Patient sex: M
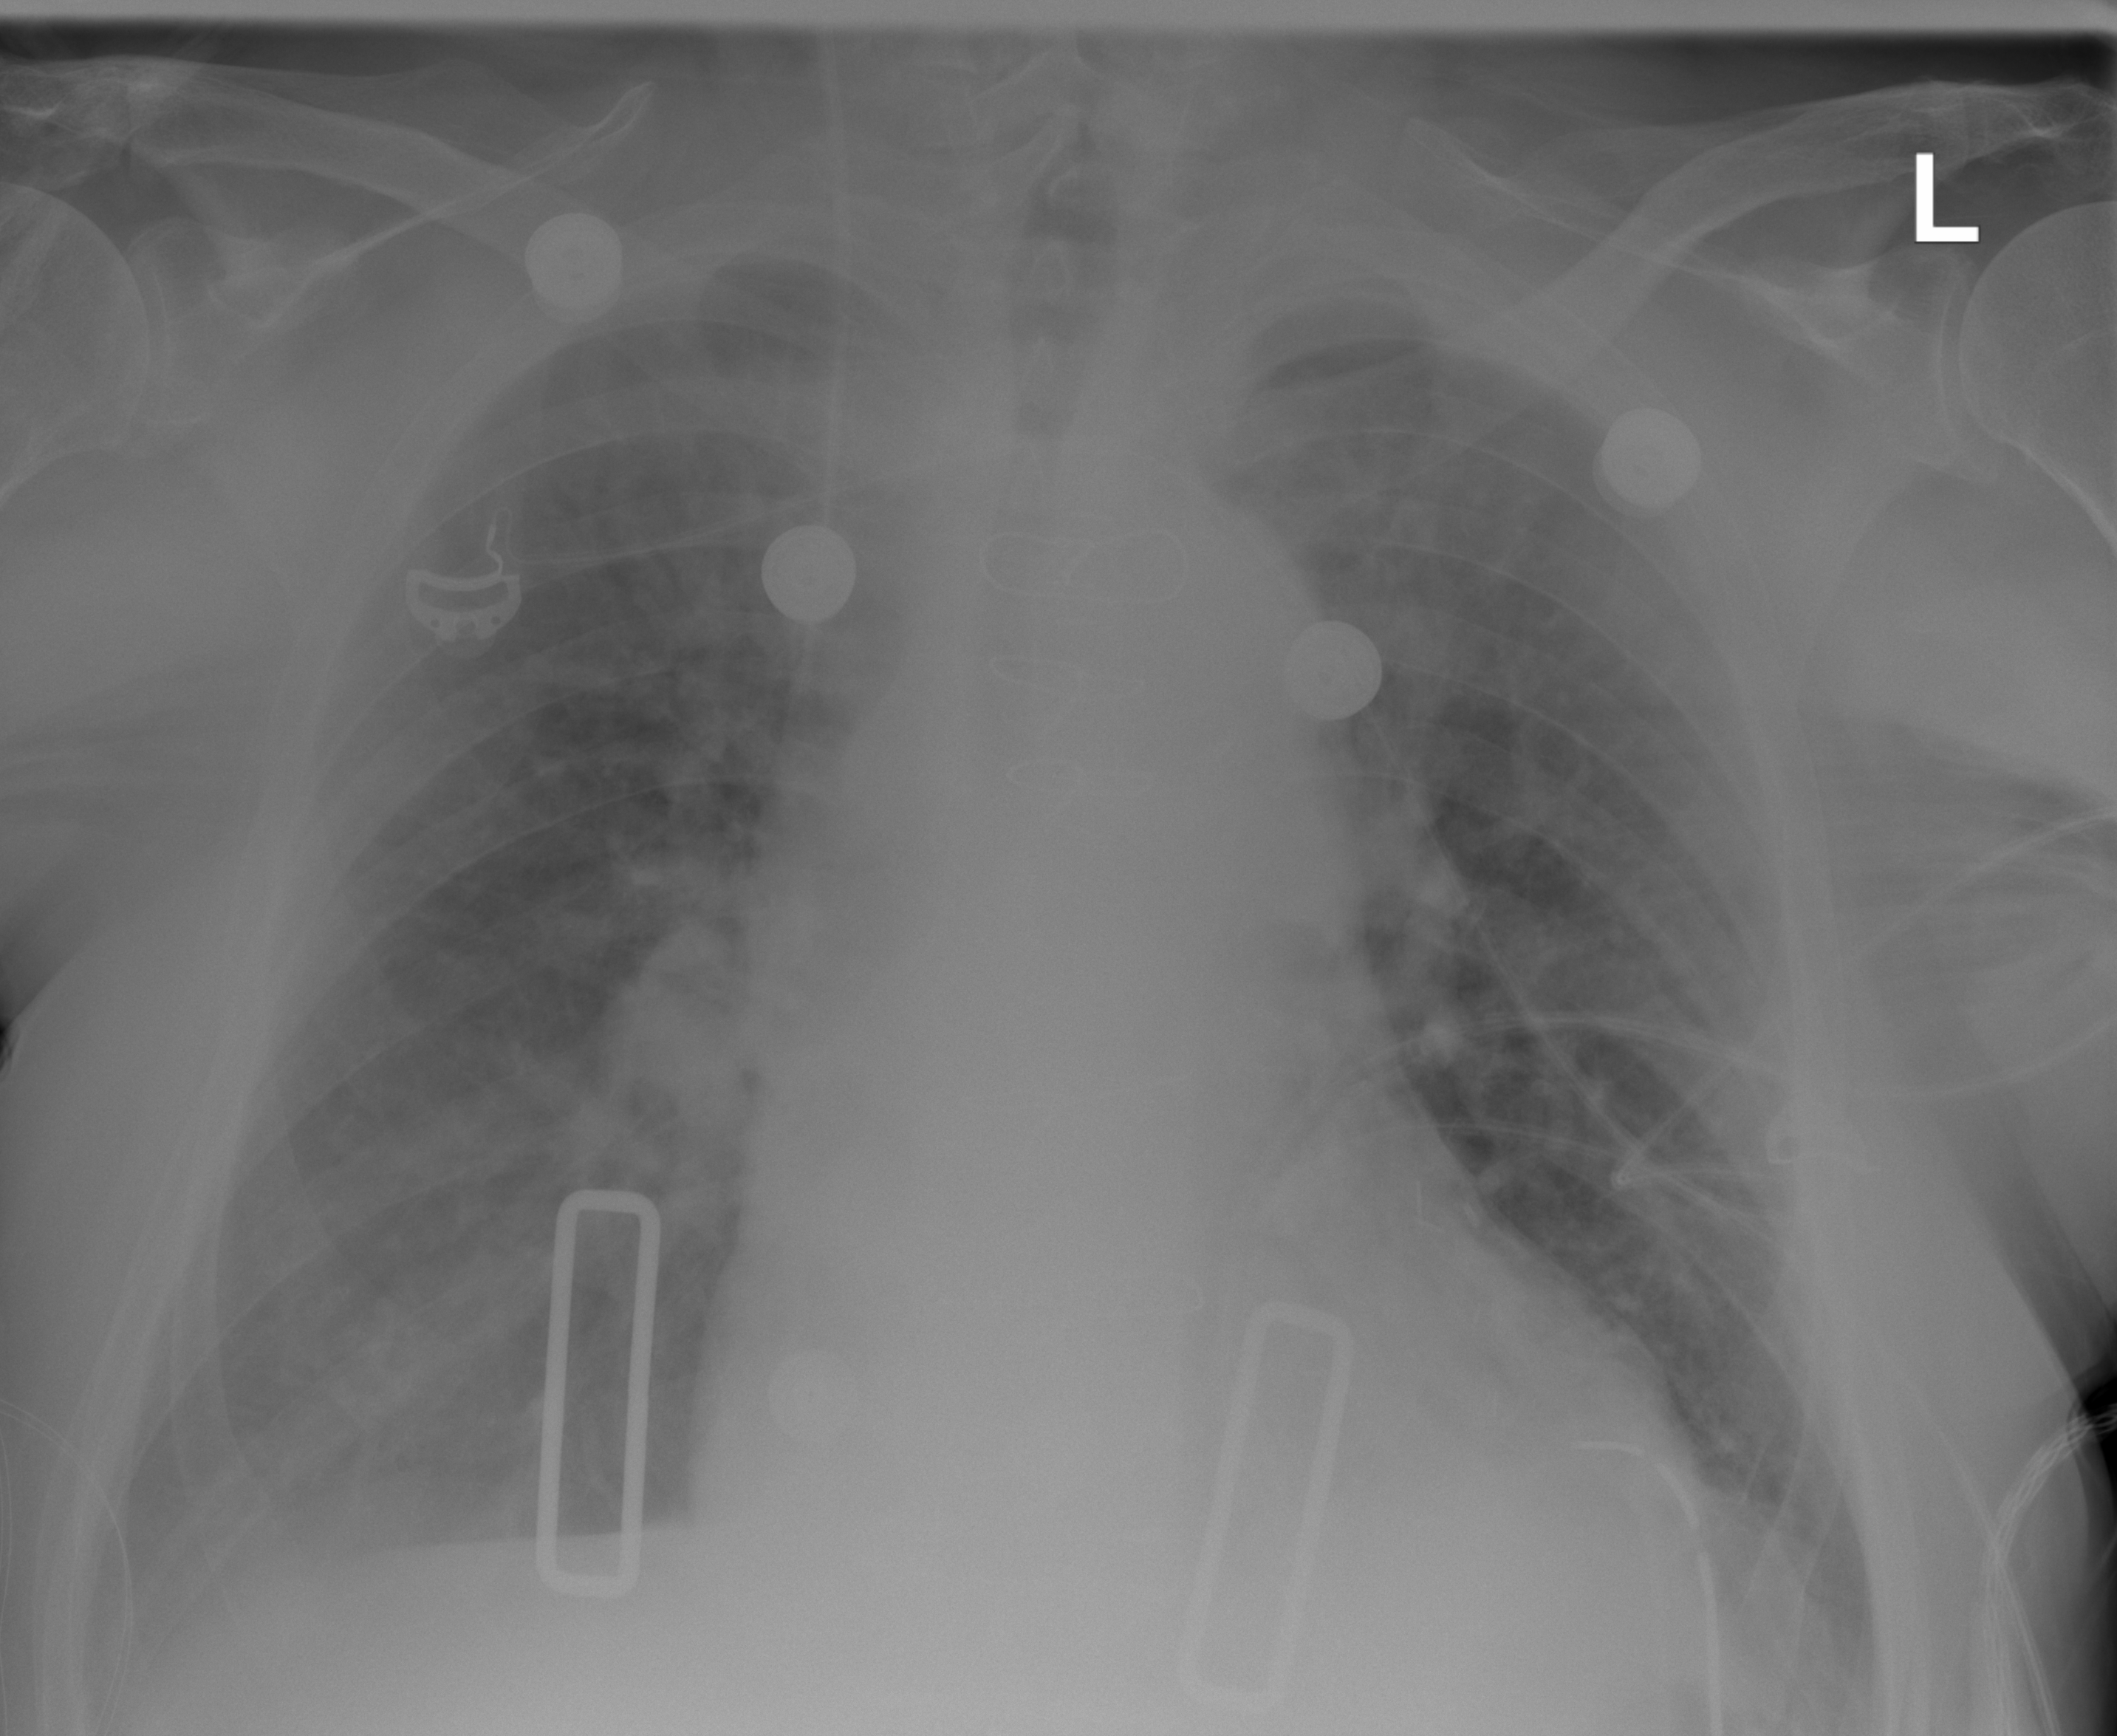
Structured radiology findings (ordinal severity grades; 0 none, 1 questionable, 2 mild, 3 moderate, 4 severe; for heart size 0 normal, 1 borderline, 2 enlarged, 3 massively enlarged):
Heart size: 2
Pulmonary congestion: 0
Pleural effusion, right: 2
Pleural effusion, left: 0
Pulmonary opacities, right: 2
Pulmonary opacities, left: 0
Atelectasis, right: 0
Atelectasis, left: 2